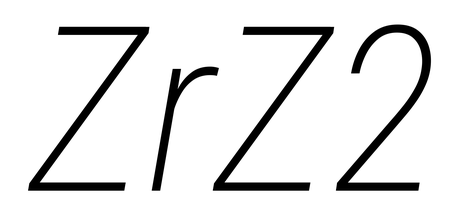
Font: Roboto-Italic_Condensed_ExtraLight_Italic